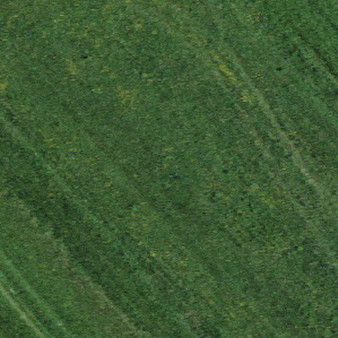
Label: other